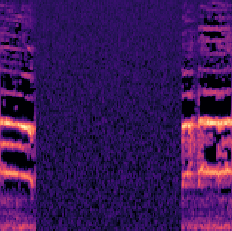
Sound class: Rooster